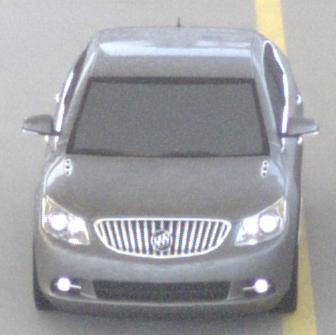
Make: Buick
Model: LaCrosse
Detailed model: Gen. 2
Model produced from: 2009
Model produced until: 2016
Doors: 4
Color: gray
Road condition: dry road
Daytime: morning or afternoon
Contrast: low contrast